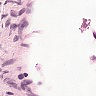
Metastatic tissue present: no